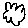
Label: cloud